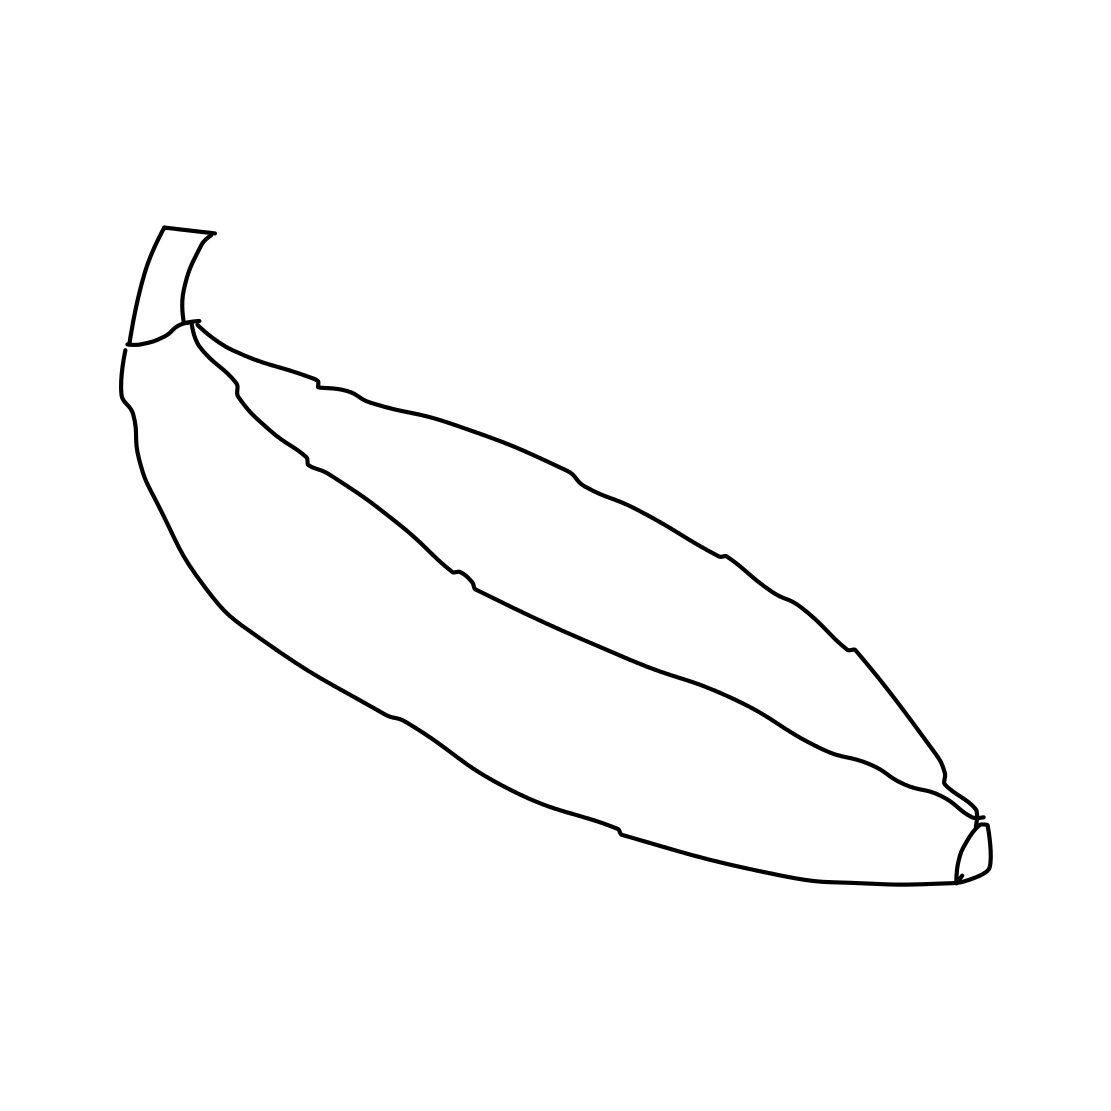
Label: banana